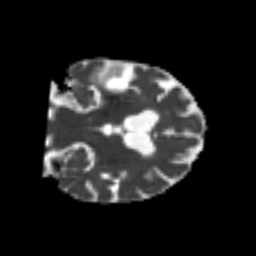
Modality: MD
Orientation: coronal
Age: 75
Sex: female
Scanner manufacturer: siemens
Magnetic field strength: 3 T
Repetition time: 4.987 s
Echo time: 0.0792 s